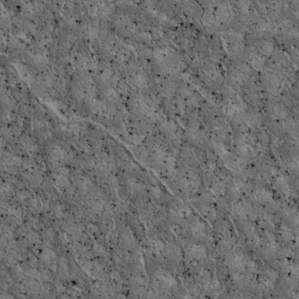
Label: non_frost